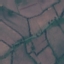
Label: Pasture